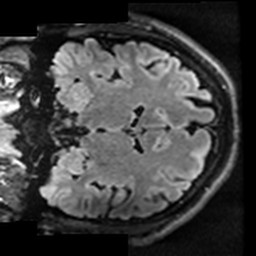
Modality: T2w
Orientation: coronal
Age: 24
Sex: male
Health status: healthy
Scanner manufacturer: ge
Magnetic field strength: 3 T
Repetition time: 12 s
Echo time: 0.09318 s